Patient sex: M
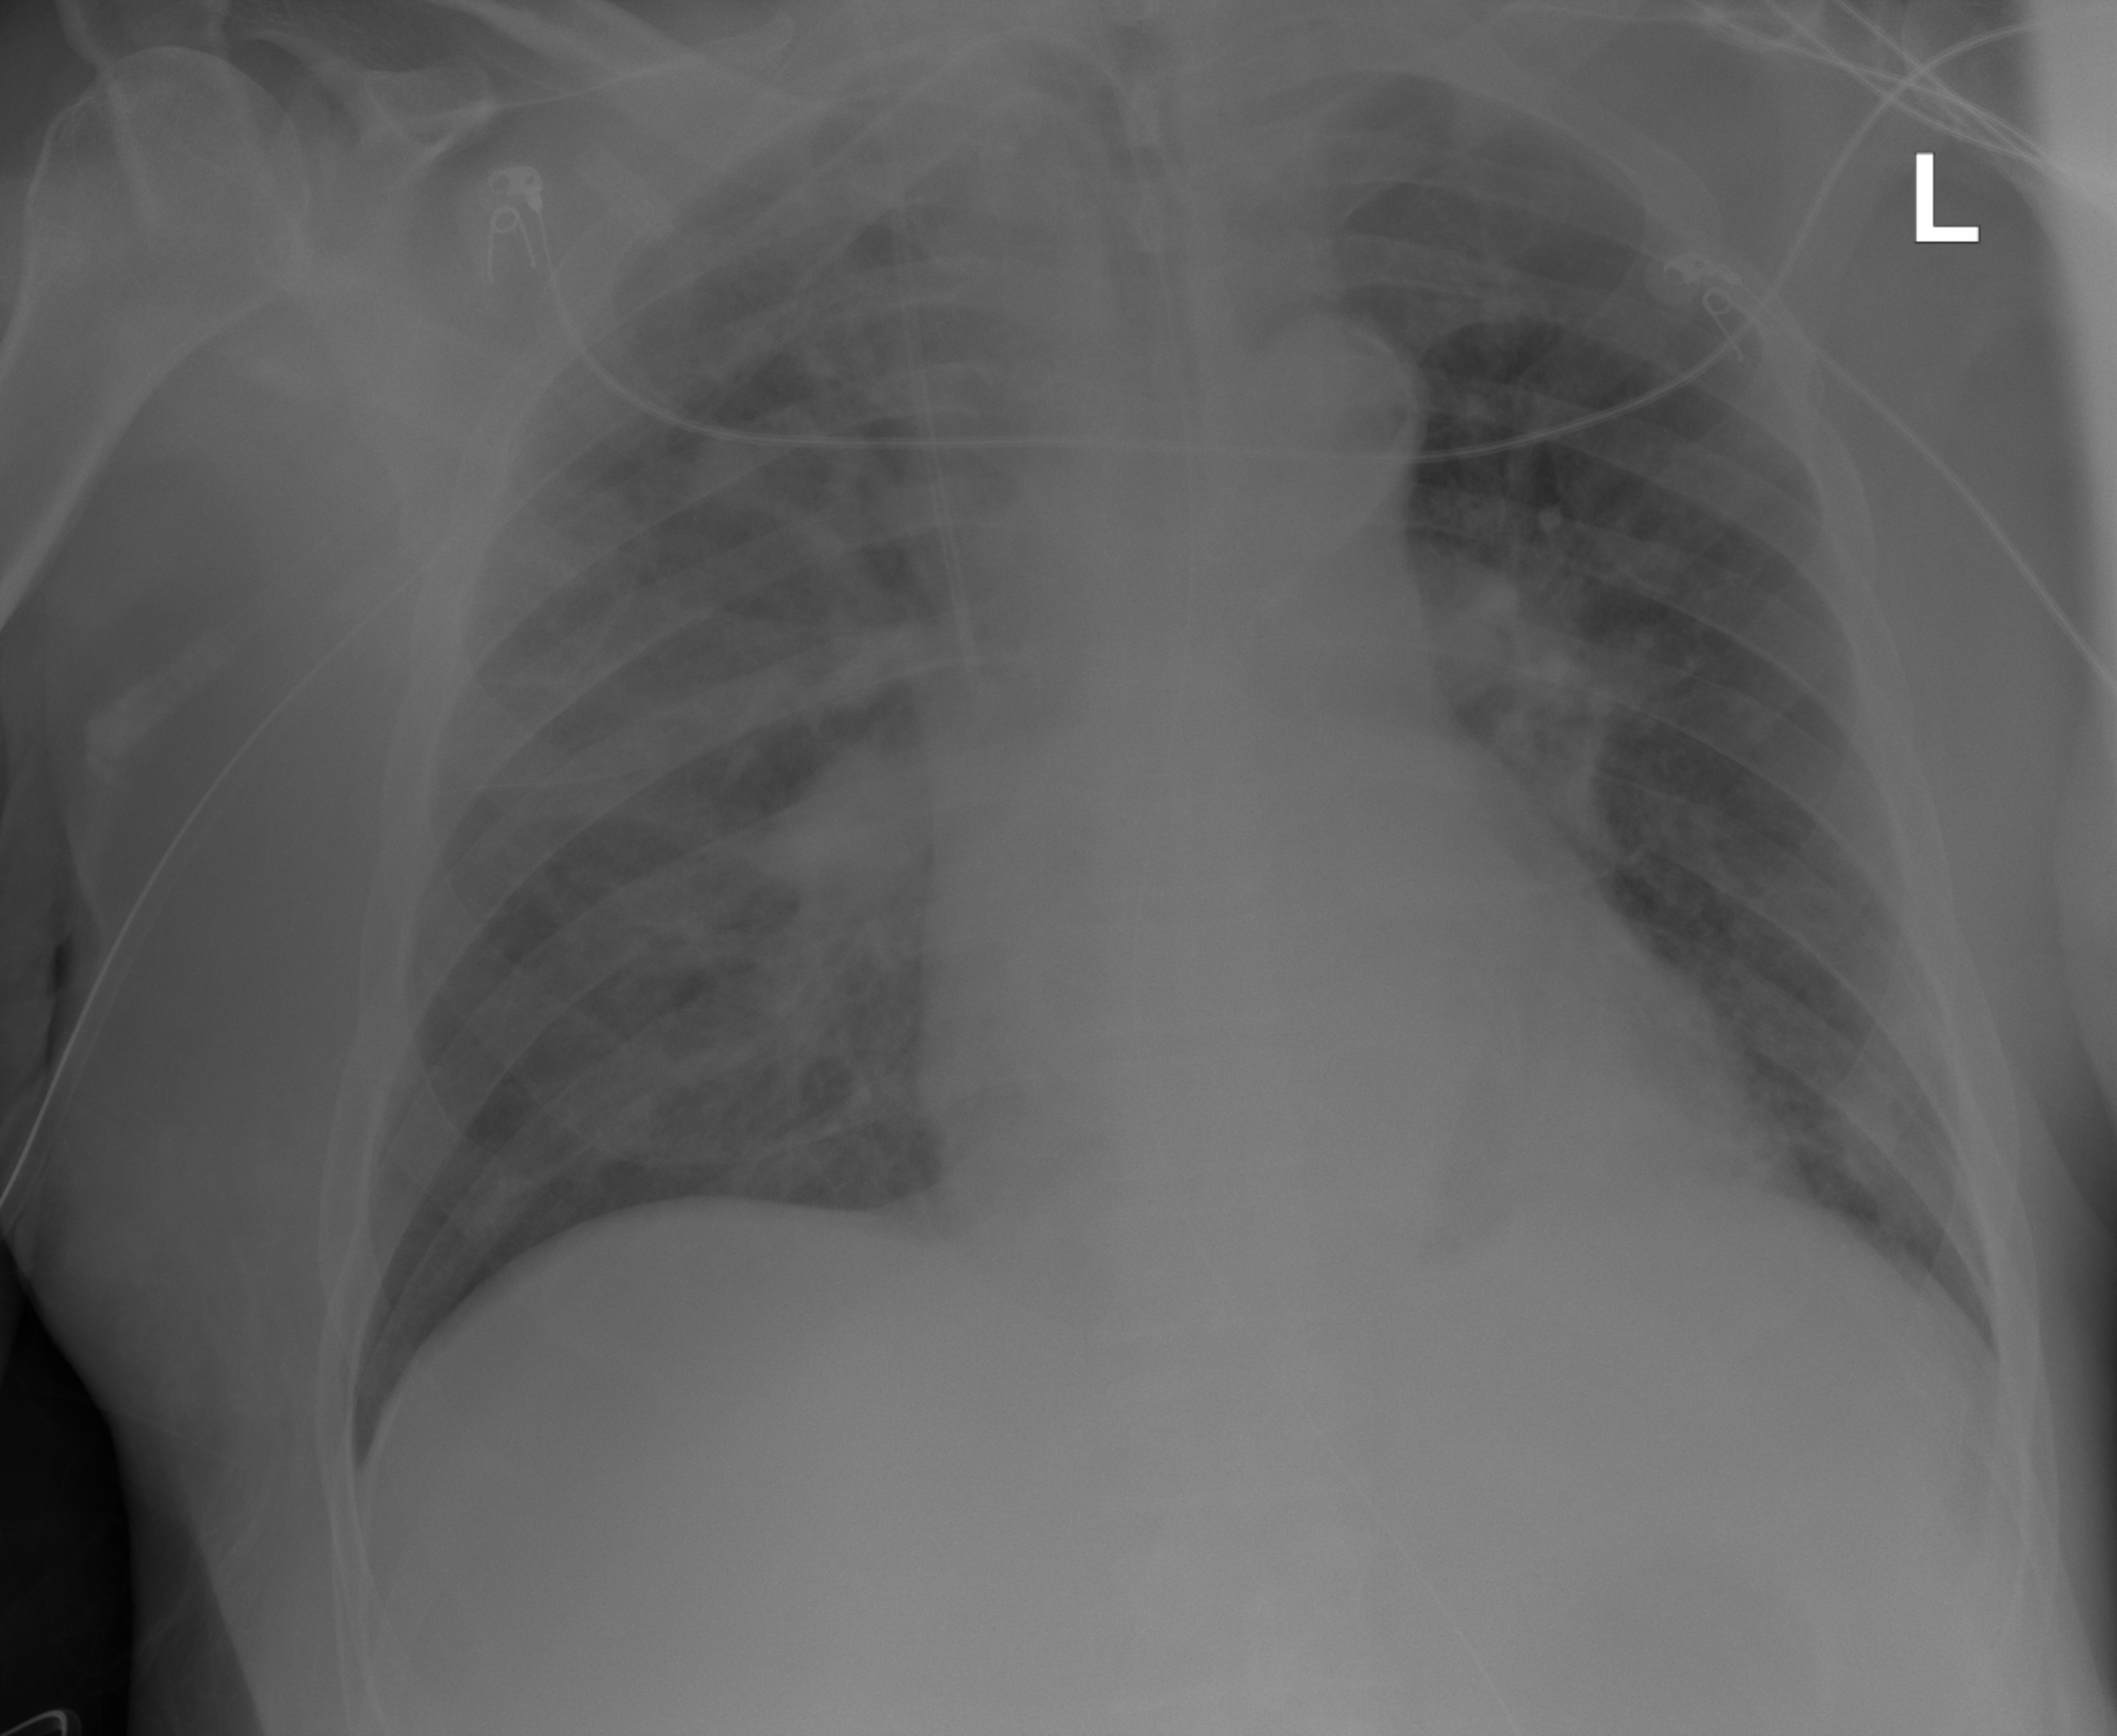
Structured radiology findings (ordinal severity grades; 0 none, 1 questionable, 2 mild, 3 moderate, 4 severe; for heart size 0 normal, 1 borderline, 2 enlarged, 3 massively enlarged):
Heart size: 2
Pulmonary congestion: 2
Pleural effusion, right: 0
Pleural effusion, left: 0
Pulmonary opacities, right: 3
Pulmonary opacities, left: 2
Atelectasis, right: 2
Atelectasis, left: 2